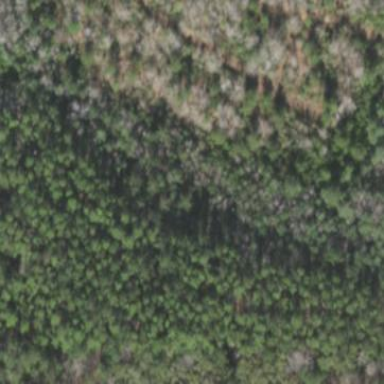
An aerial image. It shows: Forest with needle-leaved trees.